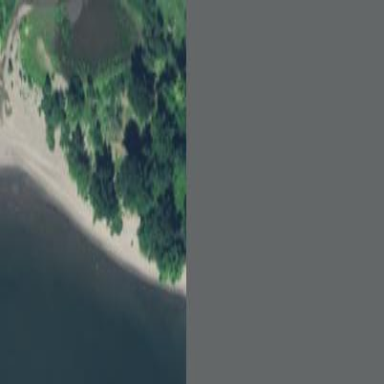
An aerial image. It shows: Sandy beach with natural surroundings.